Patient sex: M
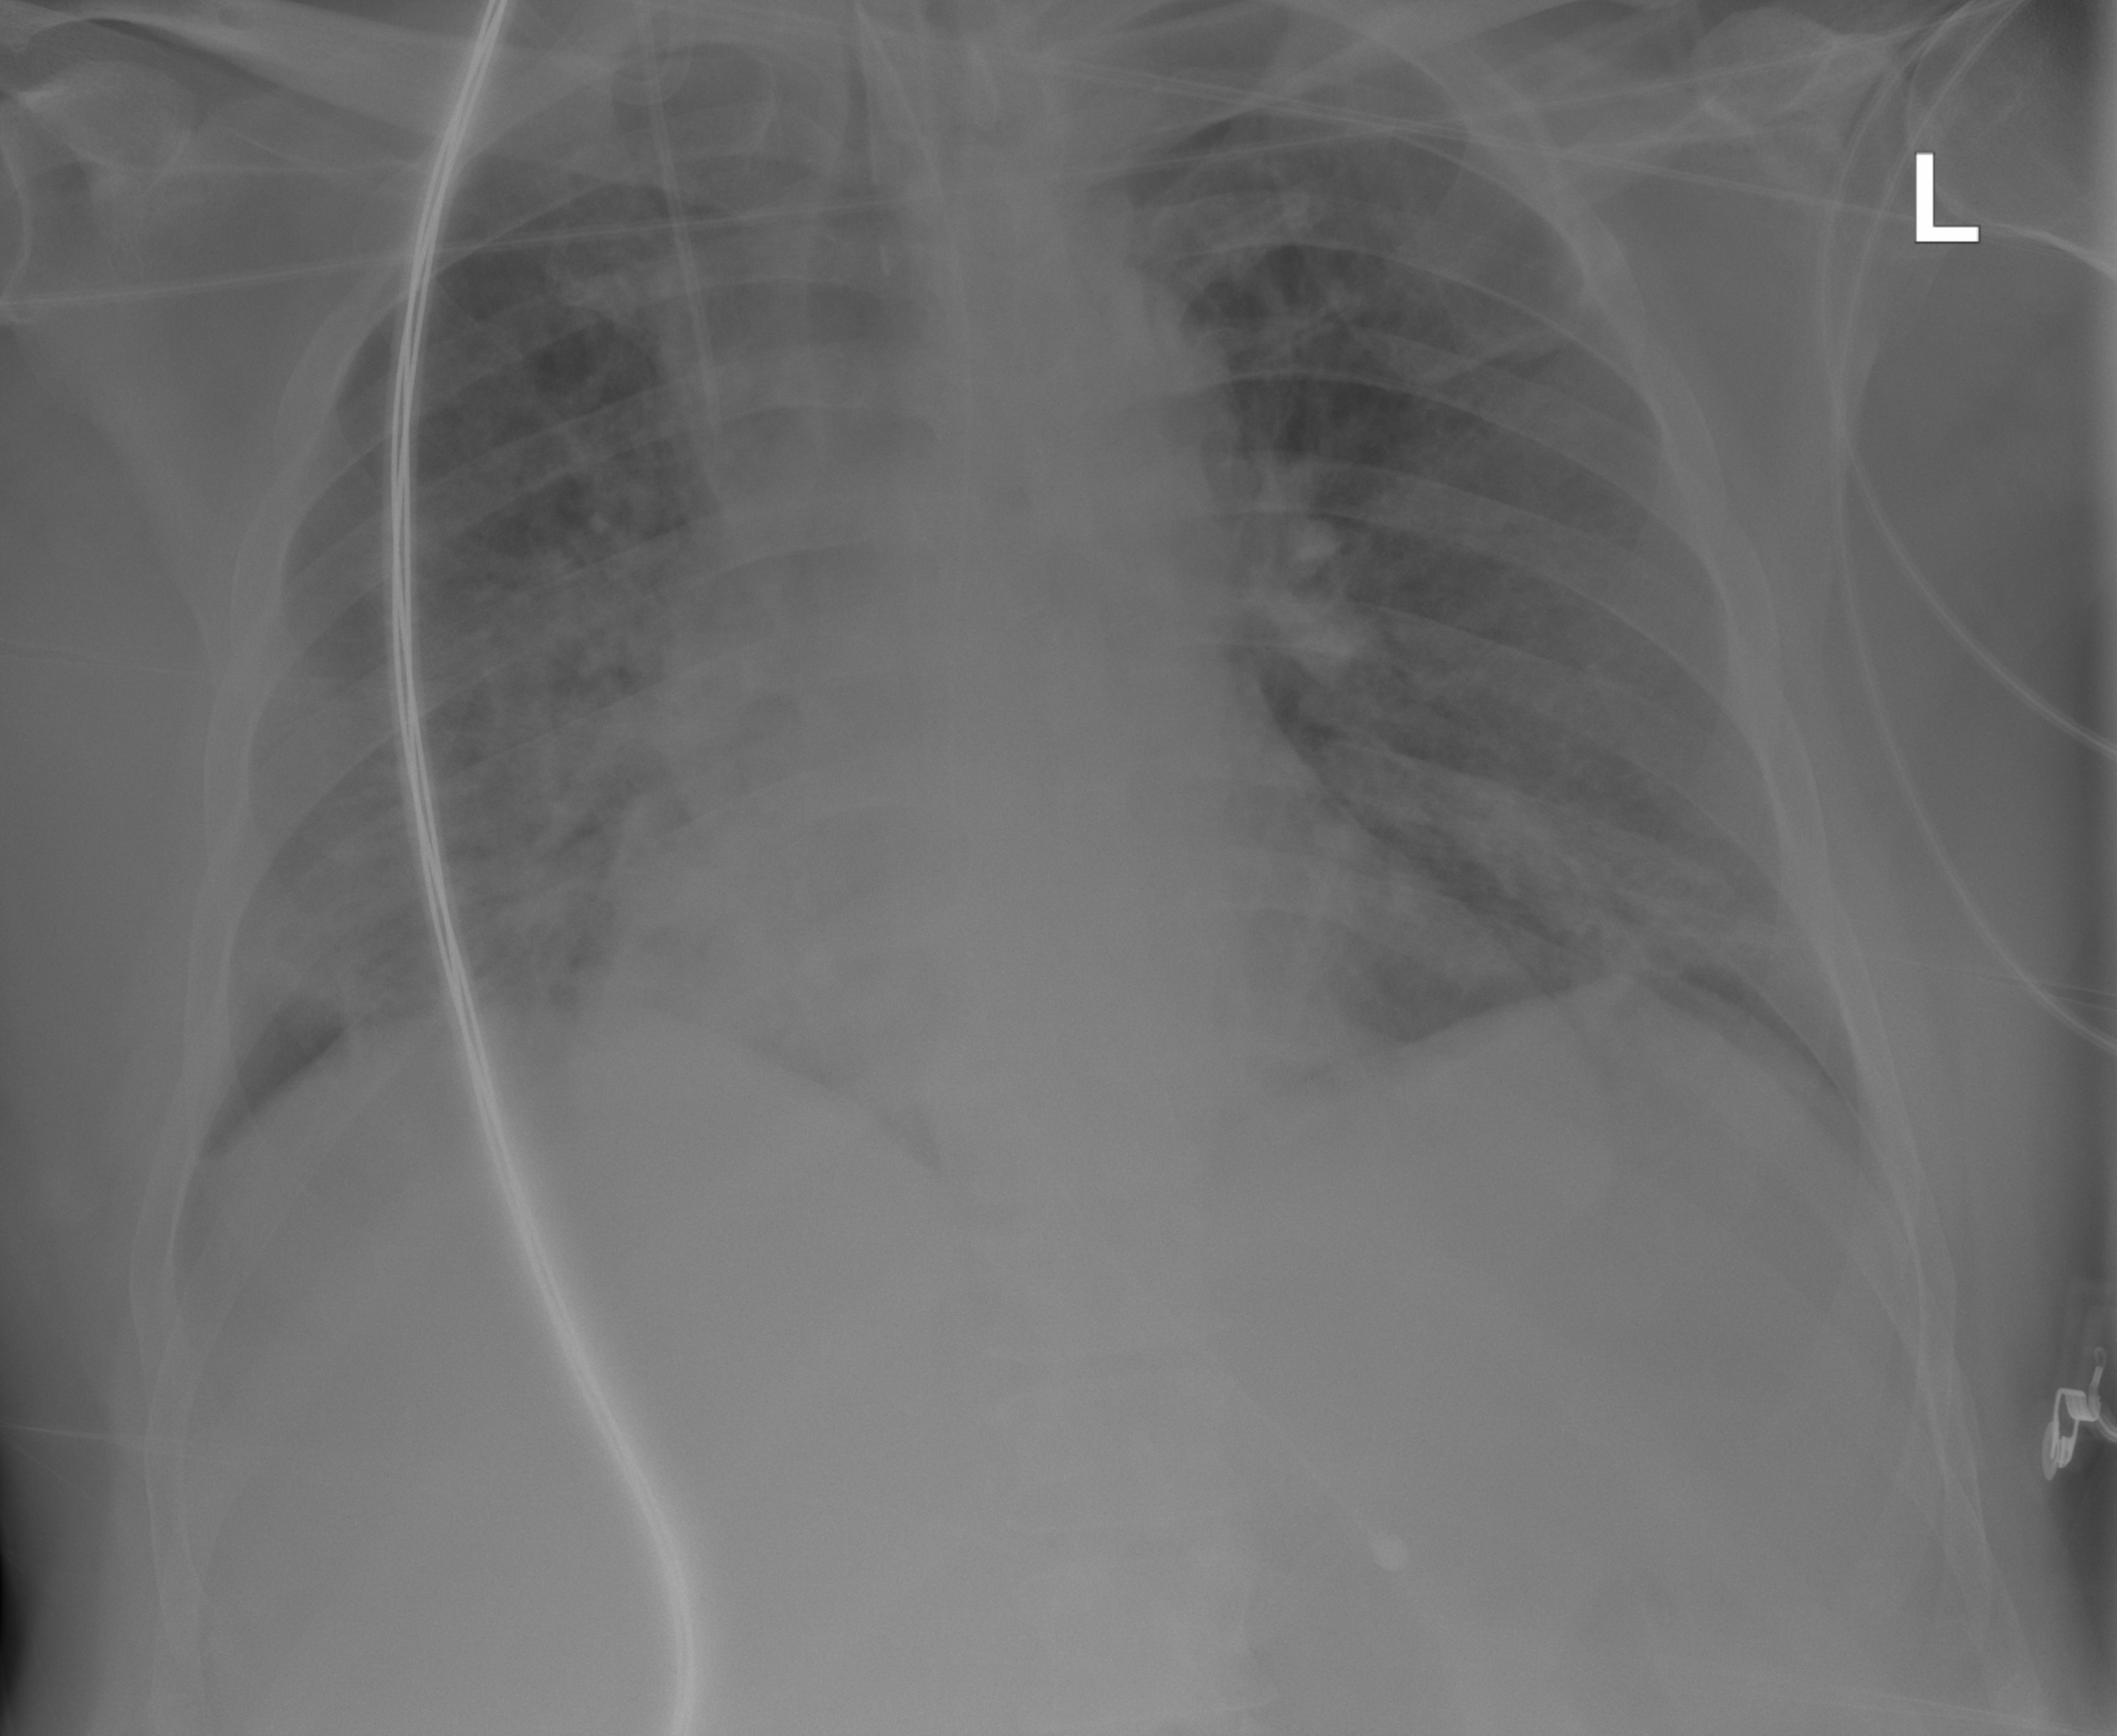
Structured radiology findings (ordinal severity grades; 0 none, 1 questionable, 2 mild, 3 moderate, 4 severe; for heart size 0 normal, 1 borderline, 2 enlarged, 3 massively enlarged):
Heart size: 2
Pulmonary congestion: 0
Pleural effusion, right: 0
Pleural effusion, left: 0
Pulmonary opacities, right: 3
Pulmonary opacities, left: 3
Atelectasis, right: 0
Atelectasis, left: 0